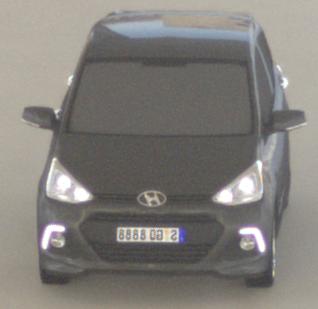
Make: Hyundai
Model: i10
Detailed model: Gen. 2
Model produced from: 2013
Model produced until: 2019
Doors: 5
Color: gray
Road condition: dry road
Daytime: morning or afternoon
Contrast: low contrast